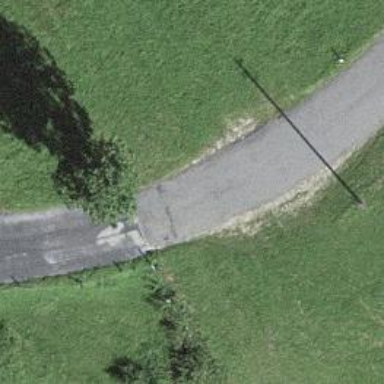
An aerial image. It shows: Tertiary road.